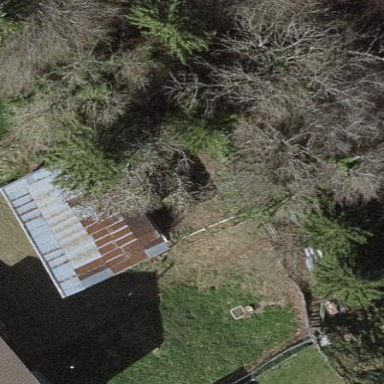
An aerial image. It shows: Shed building.